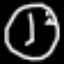
Label: clock